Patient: sex F, age 57
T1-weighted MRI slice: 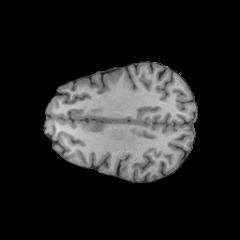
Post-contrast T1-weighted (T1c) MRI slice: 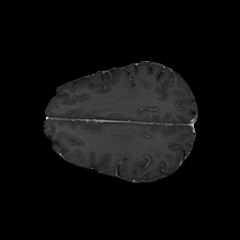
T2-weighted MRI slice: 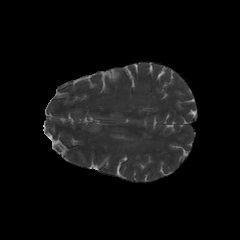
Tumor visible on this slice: no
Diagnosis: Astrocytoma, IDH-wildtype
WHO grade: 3